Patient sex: M
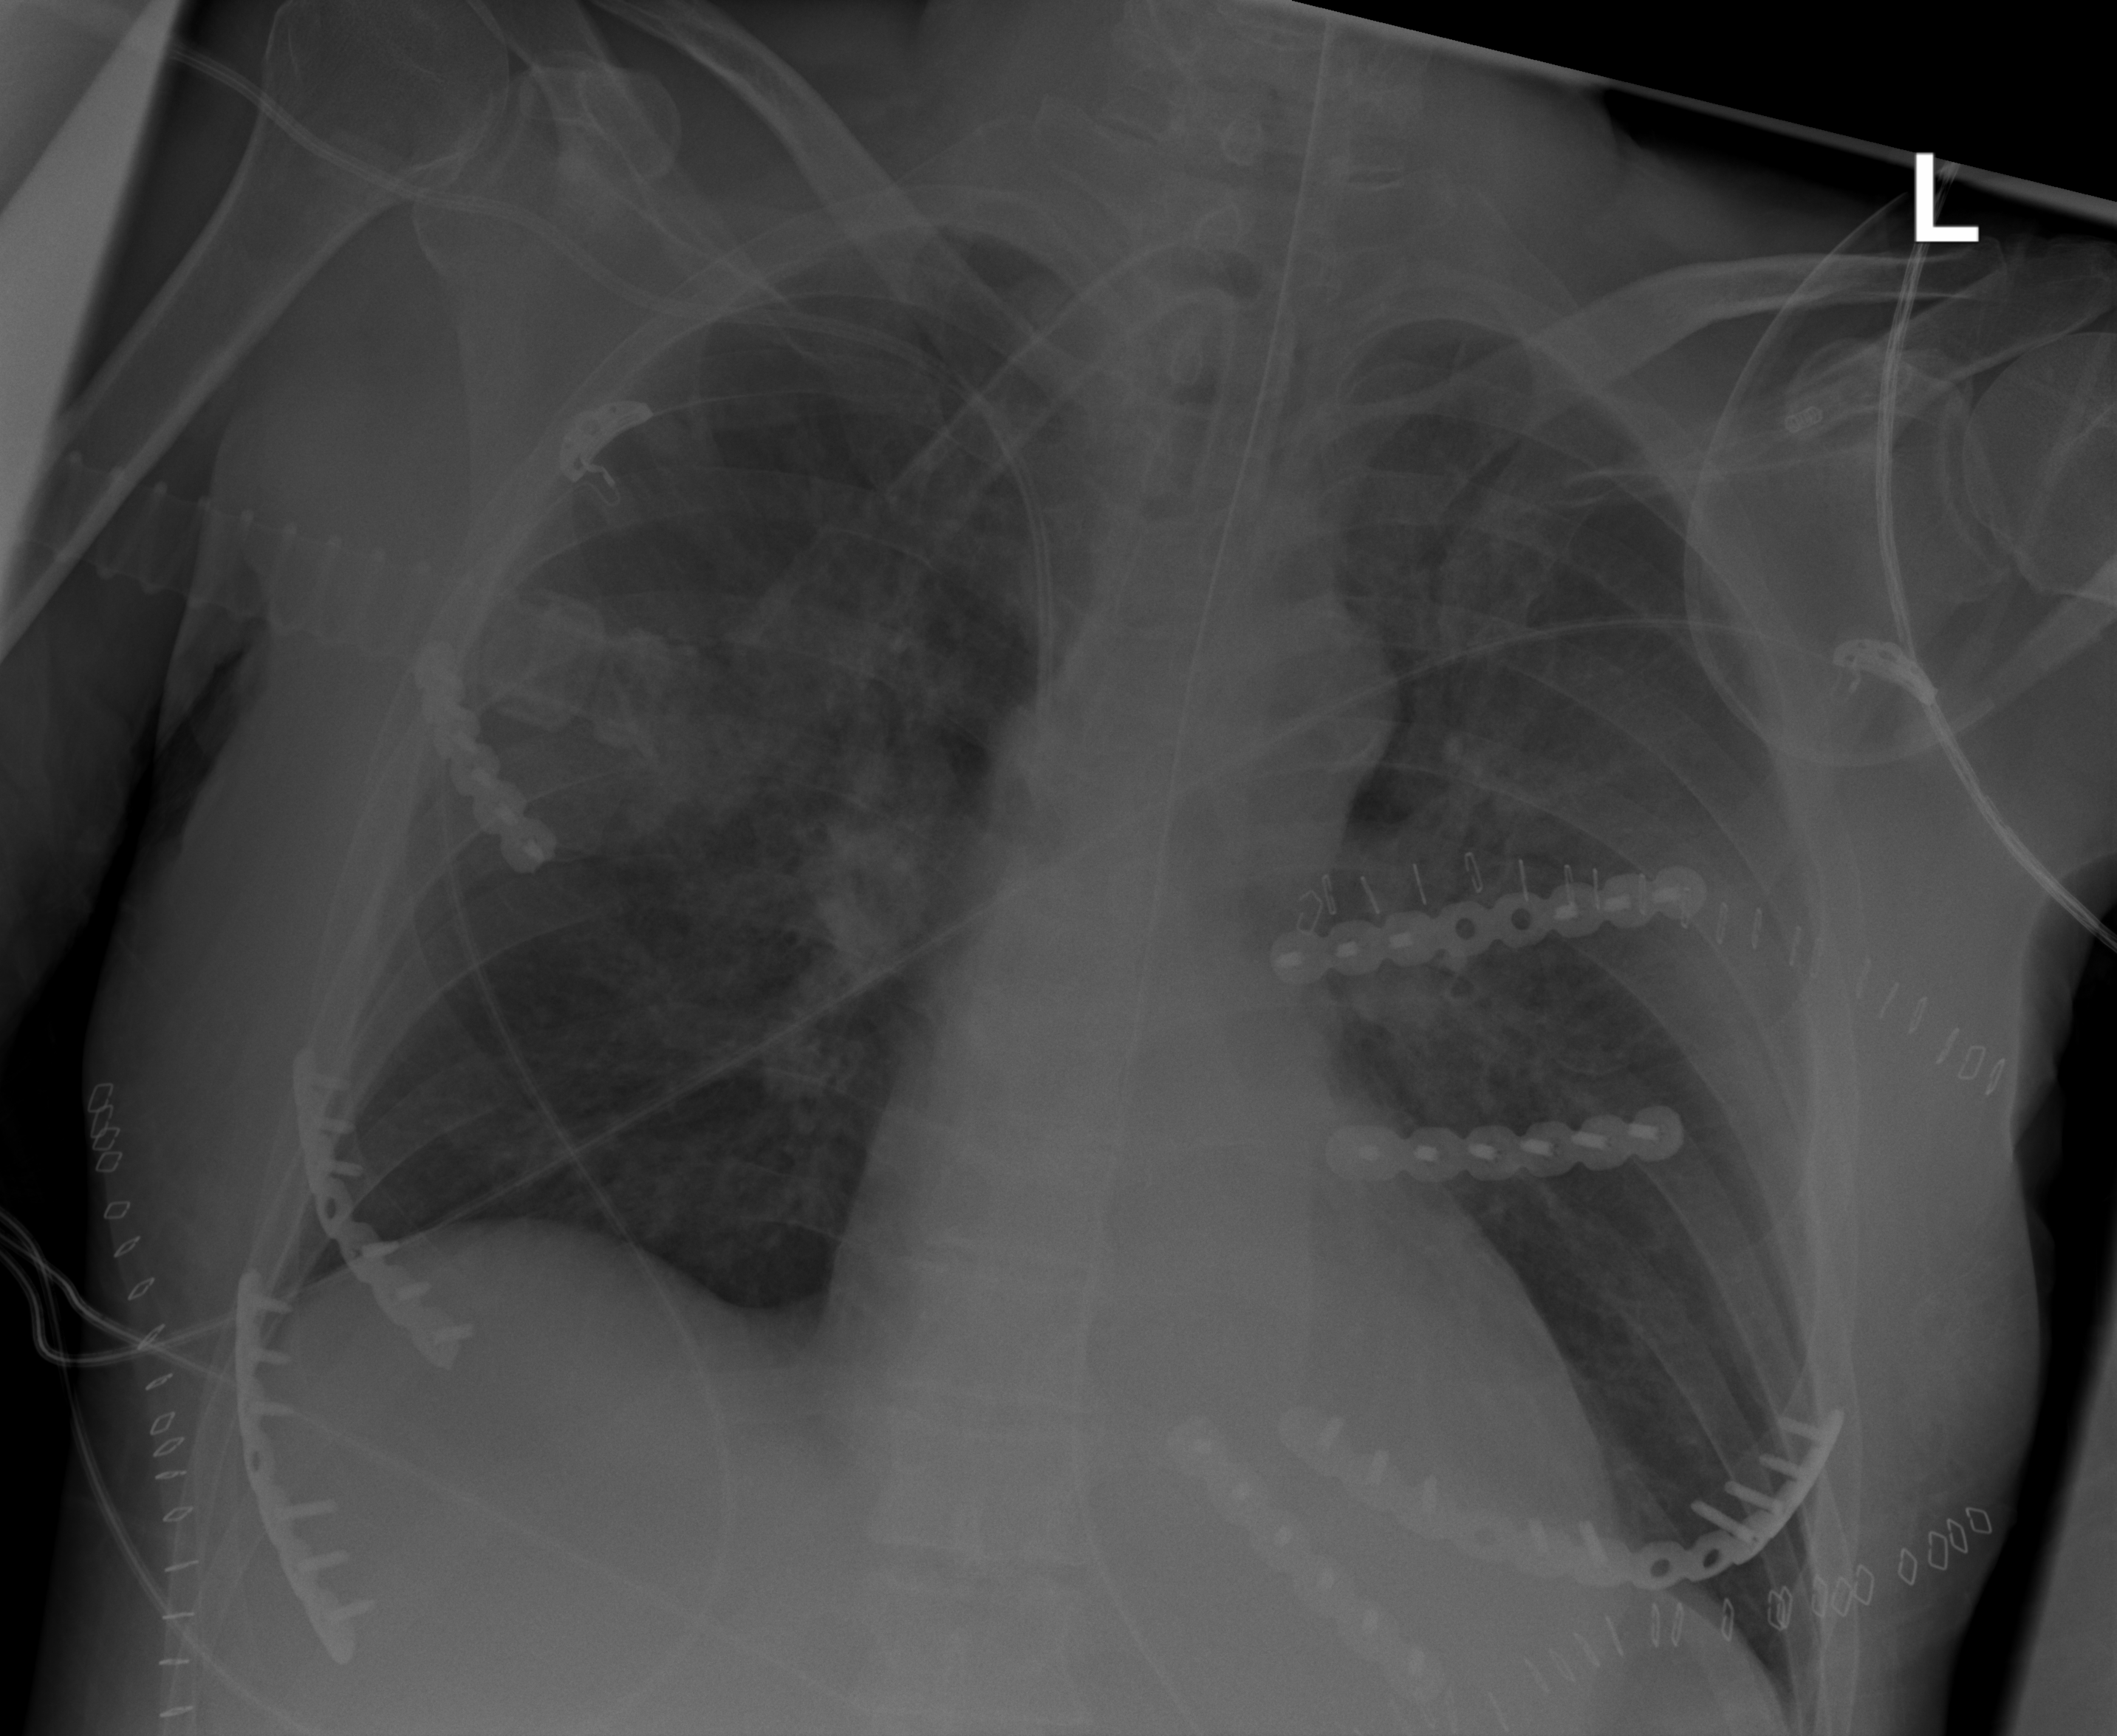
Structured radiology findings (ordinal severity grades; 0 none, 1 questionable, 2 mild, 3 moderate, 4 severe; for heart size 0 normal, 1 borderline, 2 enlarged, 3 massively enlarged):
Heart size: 1
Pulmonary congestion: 2
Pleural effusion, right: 0
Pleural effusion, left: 0
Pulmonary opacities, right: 2
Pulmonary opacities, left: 2
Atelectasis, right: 0
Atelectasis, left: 0